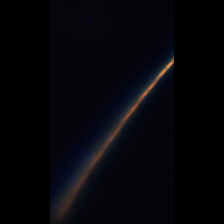
Taxon: Psuedo-nitzschia
Group: Diatoms